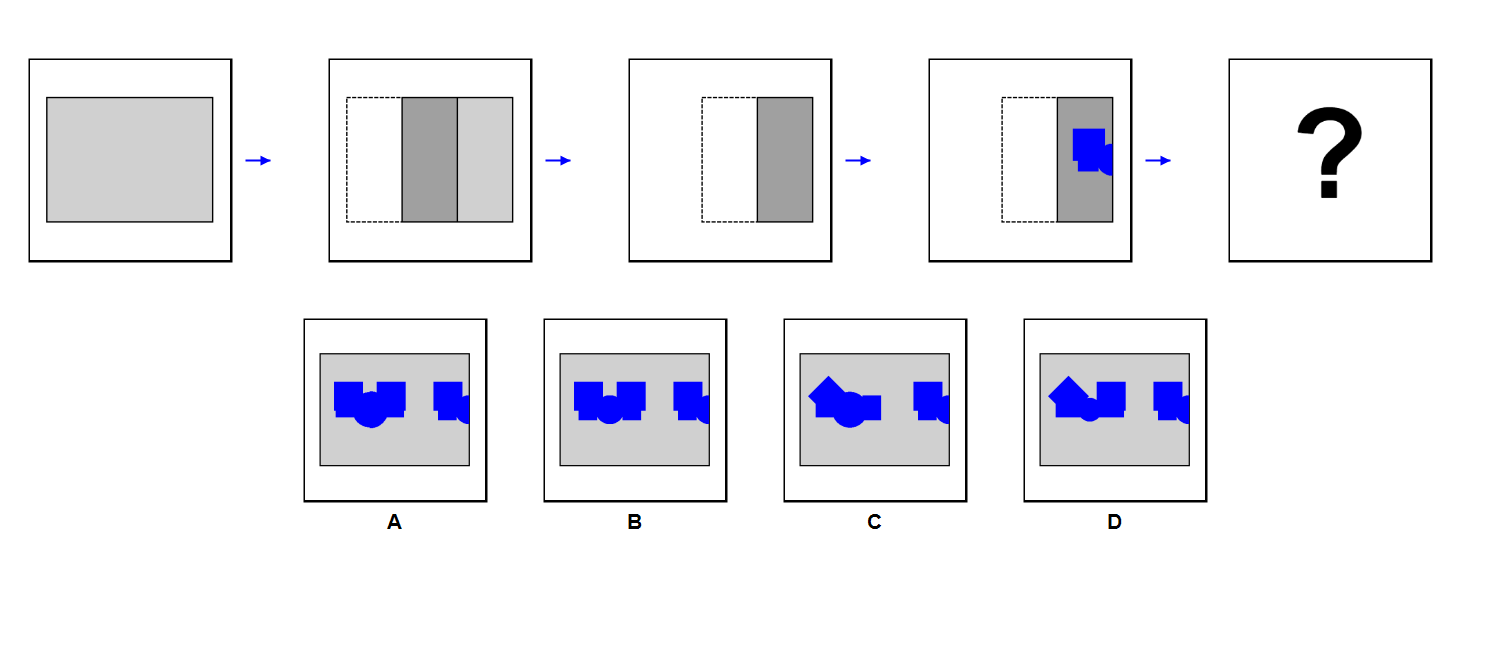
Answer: B